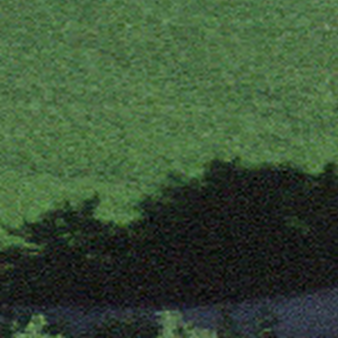
Label: other